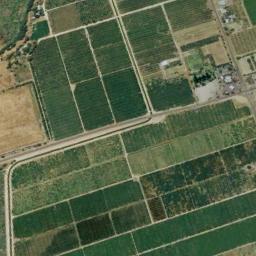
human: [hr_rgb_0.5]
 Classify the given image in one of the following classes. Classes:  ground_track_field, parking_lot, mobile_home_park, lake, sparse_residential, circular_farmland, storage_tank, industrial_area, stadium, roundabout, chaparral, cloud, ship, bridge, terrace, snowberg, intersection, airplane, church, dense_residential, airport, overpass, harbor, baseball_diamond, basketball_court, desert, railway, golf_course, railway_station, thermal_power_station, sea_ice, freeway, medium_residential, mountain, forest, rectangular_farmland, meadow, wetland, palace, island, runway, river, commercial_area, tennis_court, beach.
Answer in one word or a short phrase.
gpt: rectangular_farmland